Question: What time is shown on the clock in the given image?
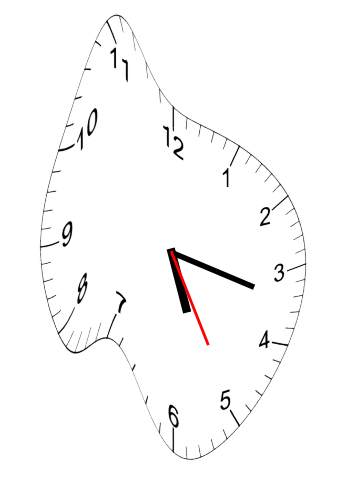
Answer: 05:17:25